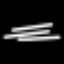
Label: line